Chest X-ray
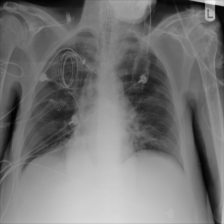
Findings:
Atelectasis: negative
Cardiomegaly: negative
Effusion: negative
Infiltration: negative
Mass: negative
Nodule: negative
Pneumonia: negative
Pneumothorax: negative
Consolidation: negative
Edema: negative
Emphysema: negative
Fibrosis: negative
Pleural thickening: negative
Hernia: negative